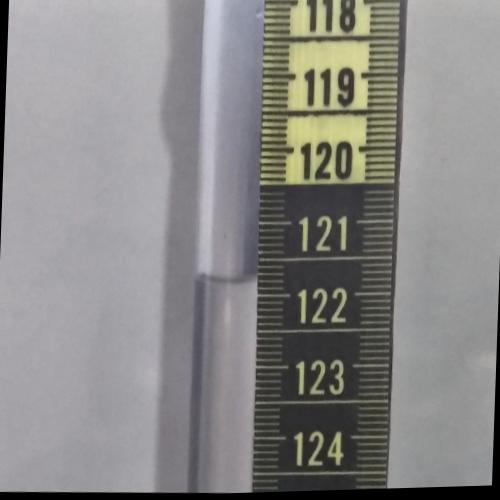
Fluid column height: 121.8 cm